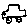
Label: car